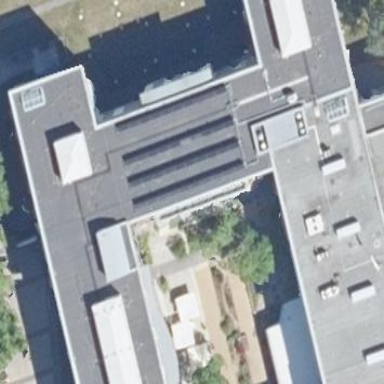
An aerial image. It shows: Hospital building.